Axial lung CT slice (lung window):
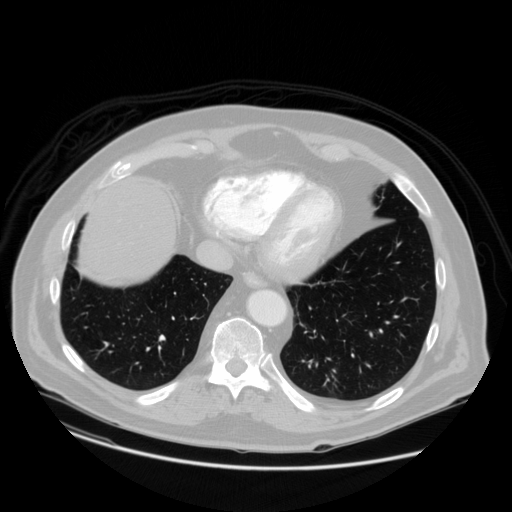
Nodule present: no